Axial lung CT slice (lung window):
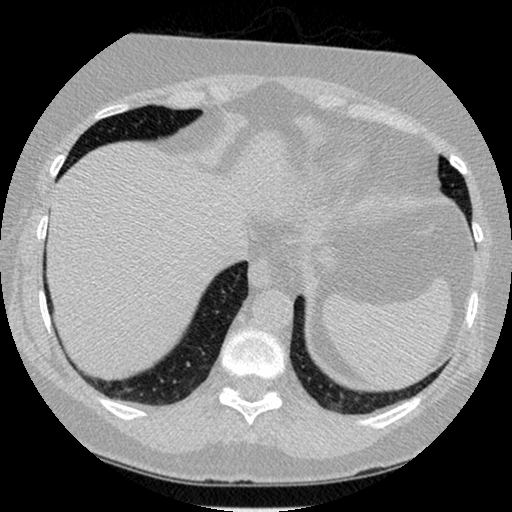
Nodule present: no